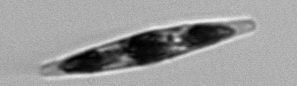
Label: Pleurosigma